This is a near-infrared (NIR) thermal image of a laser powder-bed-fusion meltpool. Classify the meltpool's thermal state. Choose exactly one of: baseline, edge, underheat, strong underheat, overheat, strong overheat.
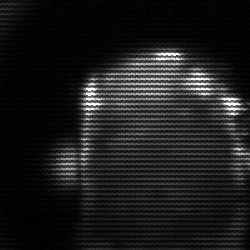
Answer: baseline